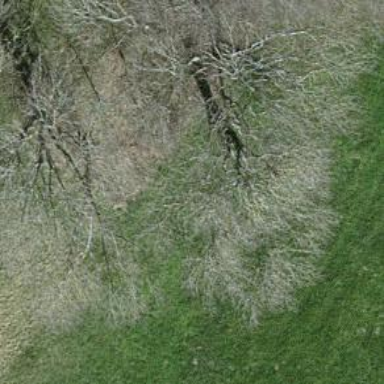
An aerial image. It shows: Row of trees in natural setting.